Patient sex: F
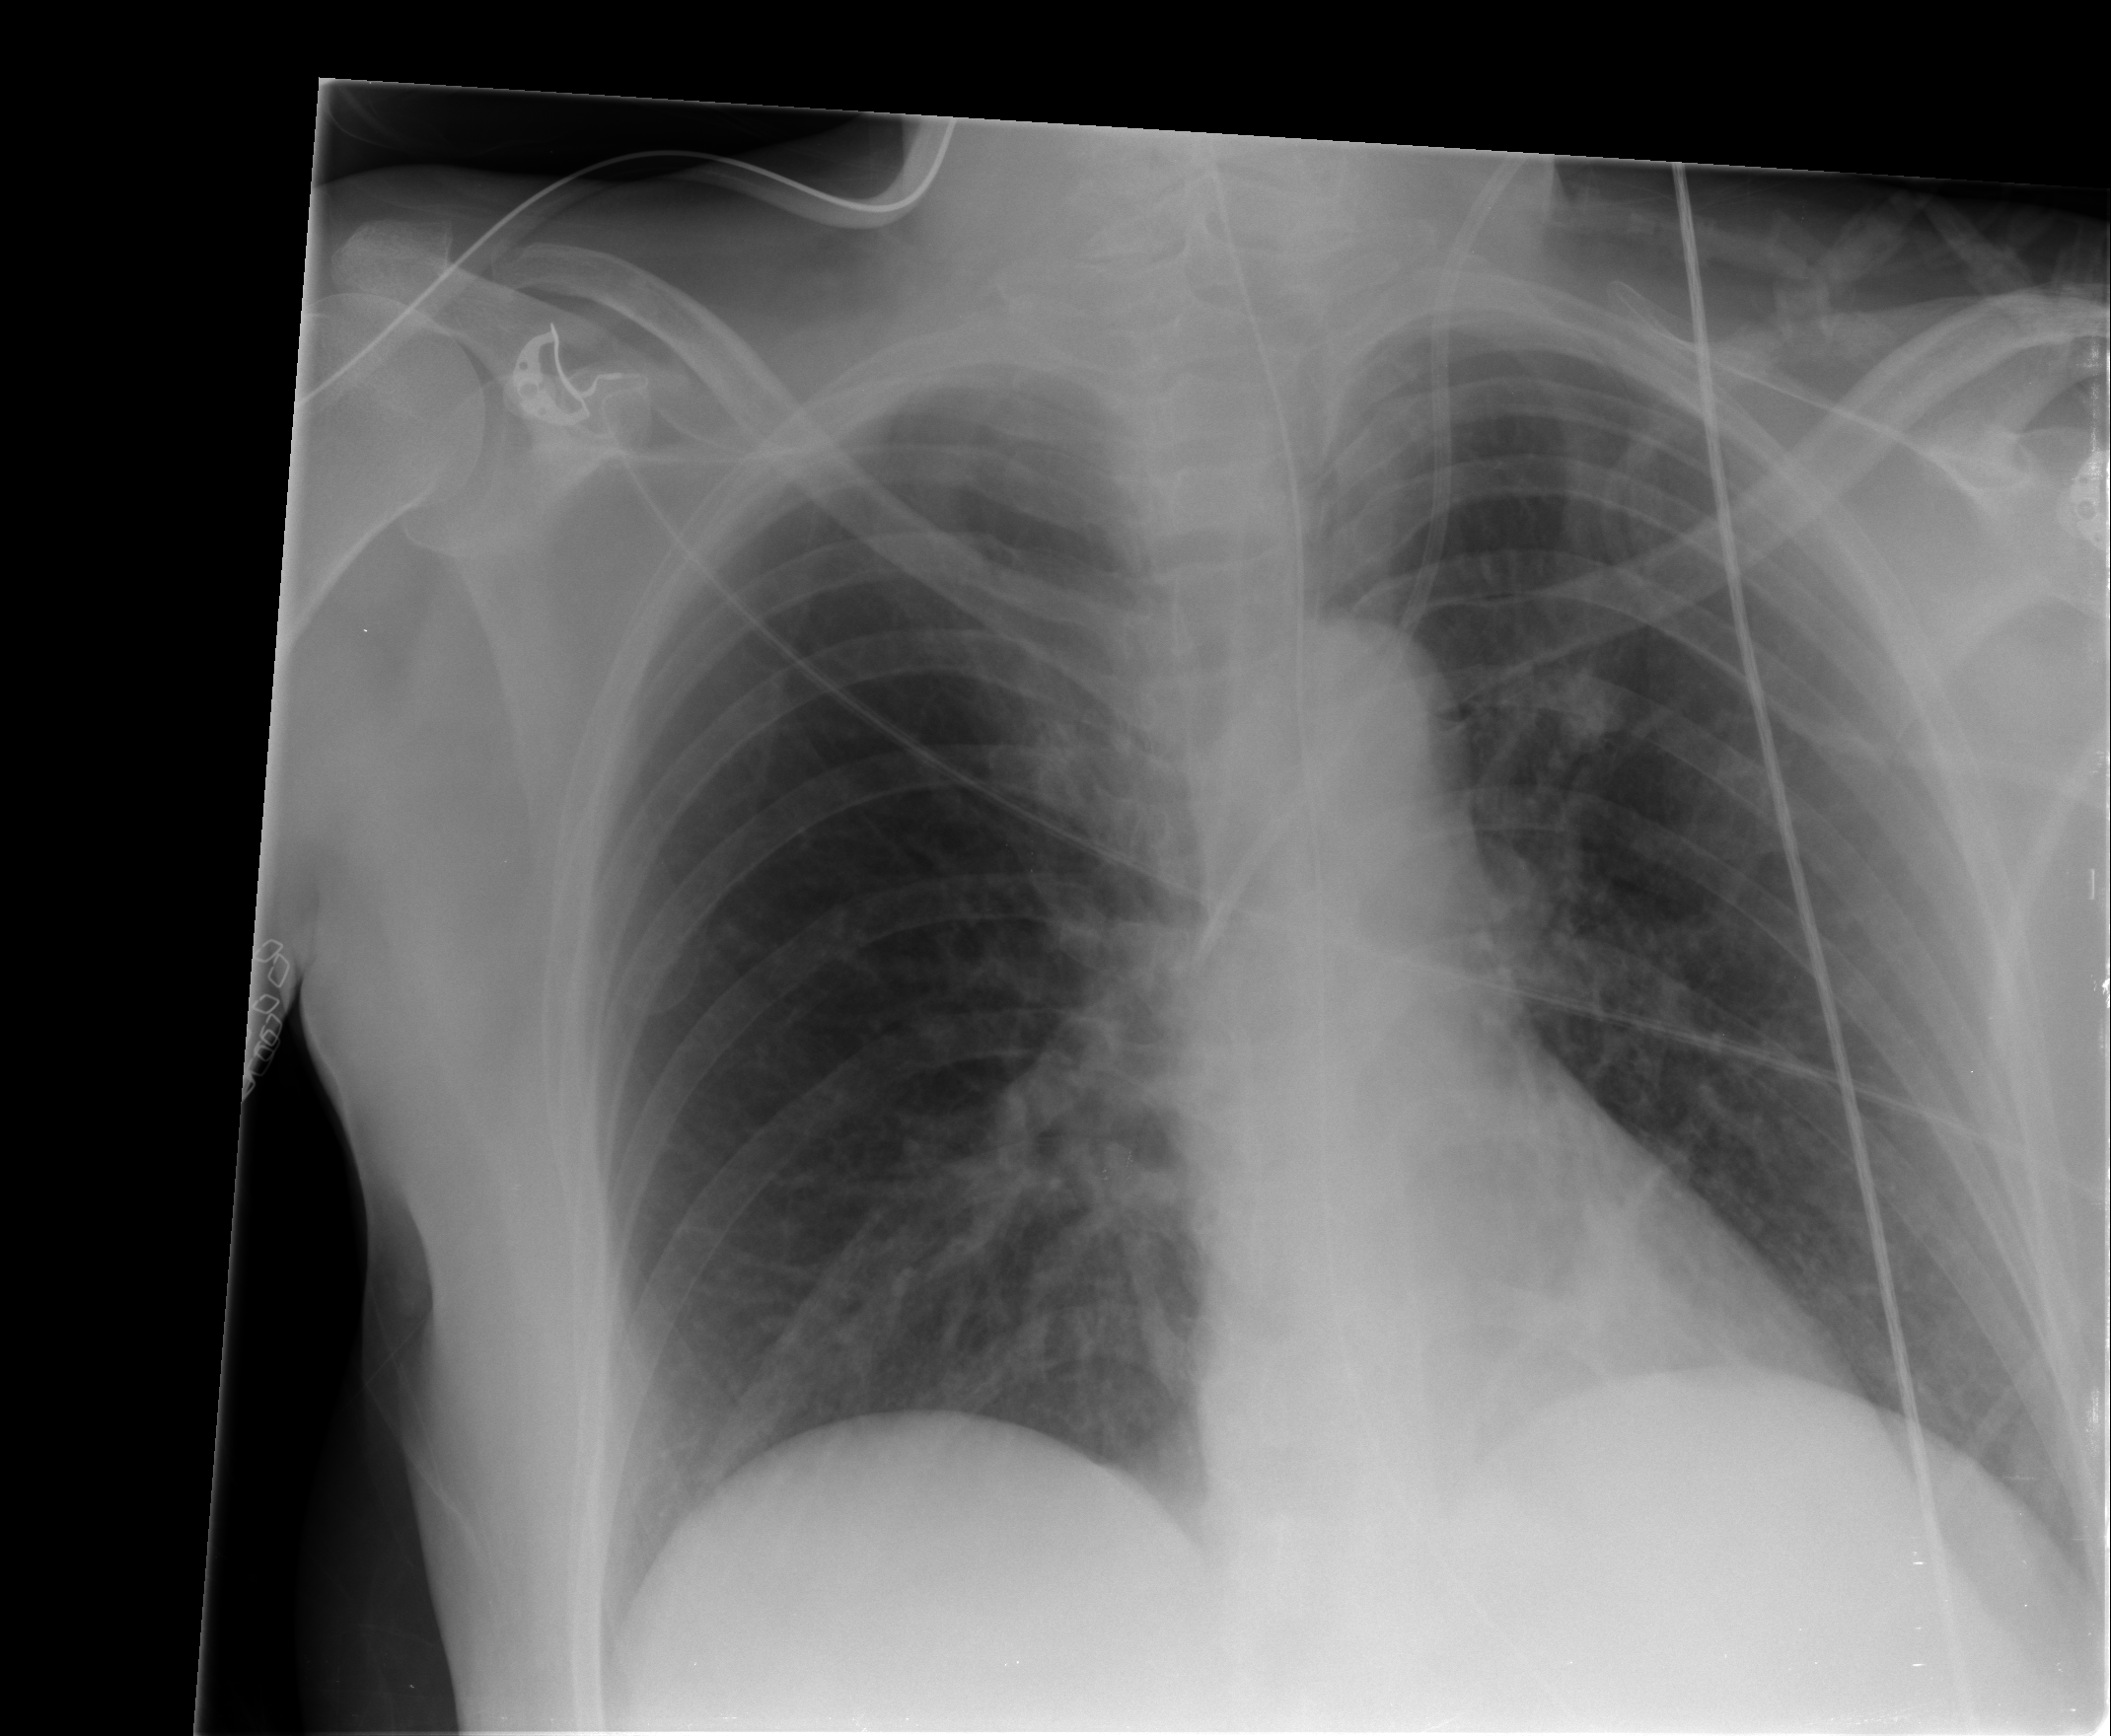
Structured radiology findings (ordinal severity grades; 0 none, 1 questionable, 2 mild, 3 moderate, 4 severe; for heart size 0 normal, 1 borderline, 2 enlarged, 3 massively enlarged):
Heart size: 0
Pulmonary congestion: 0
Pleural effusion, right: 0
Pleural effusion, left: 0
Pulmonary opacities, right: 2
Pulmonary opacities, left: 0
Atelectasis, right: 0
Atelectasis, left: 0